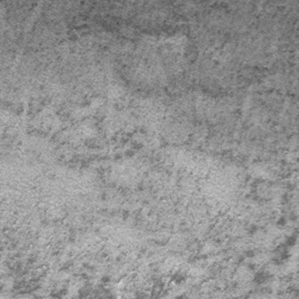
Label: frost